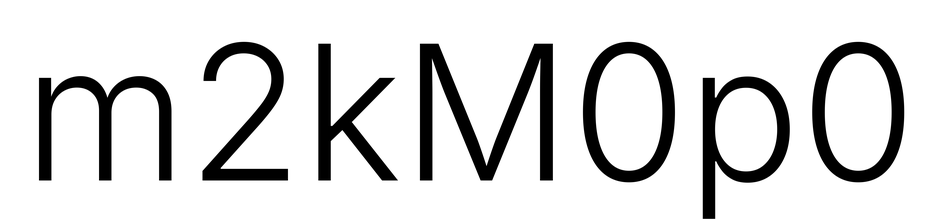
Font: Inter_Light